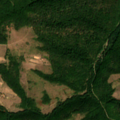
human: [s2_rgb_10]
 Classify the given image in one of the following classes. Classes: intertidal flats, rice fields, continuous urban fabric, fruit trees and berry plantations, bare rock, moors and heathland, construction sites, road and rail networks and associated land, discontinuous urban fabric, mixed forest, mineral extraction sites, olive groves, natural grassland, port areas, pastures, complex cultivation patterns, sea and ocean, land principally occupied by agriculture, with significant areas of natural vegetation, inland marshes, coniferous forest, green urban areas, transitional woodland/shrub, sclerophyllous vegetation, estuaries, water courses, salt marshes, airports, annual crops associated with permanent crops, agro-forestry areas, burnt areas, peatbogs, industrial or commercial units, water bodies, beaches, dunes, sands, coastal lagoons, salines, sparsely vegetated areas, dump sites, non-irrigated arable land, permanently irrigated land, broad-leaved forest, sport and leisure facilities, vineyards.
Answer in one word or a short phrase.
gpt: complex cultivation patterns, land principally occupied by agriculture, with significant areas of natural vegetation, broad-leaved forest